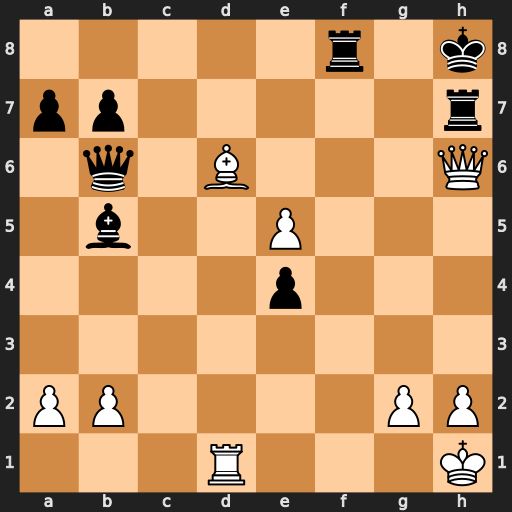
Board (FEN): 5r1k/pp5r/1q1B3Q/1b2P3/4p3/8/PP4PP/3R3K
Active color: w
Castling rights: -
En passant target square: -
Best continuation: Qxf8#